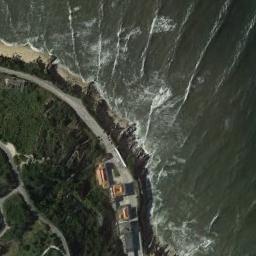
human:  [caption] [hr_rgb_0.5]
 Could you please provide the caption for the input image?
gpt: Huge waves beat the beach and the buildings on the shore .

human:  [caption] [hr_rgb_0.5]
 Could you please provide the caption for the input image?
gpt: Dark green vegetation covered coast and dark grey sea .

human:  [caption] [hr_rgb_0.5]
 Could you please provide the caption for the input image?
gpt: The beach is an erosion scarp while a road and some buildings are on the beach .

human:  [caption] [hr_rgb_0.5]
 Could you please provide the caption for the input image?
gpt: The grass is beside the beach .

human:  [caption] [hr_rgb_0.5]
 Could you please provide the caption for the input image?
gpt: There are several houses by the beach .